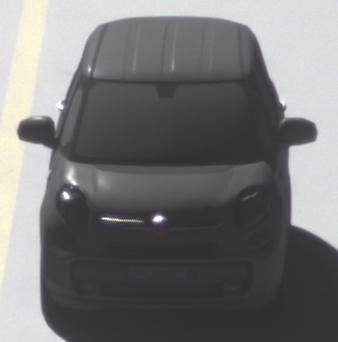
Make: Fiat
Model: 500L 1.4 16V
Detailed model: 500L (199)
Model produced from: 2012/10
Model produced until: 2017/05
Doors: 5
Color: gray
Road condition: dry road
Daytime: morning or afternoon
Contrast: high contrast